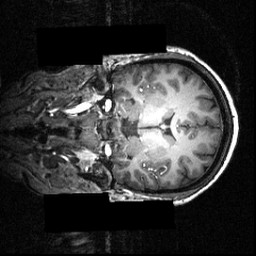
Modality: T1w
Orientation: coronal
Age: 21
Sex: female
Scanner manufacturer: siemens
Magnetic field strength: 3.951 T
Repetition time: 1.5 s
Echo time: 0.00335 s